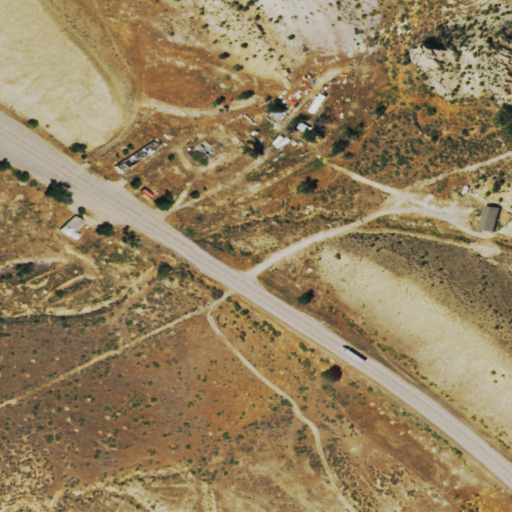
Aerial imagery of valley in Colorado named Sand Draw containing shrub, low intensity development, evergreen forest, open development, grassland, medium intensity development, and high intensity development